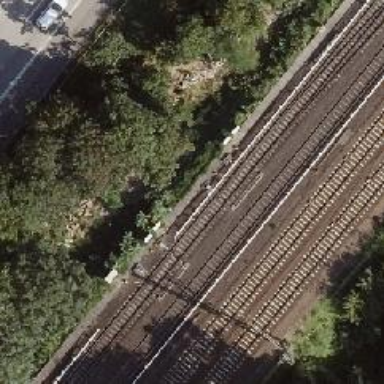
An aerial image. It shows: Electrified light rail railway.